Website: apple
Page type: address-validator
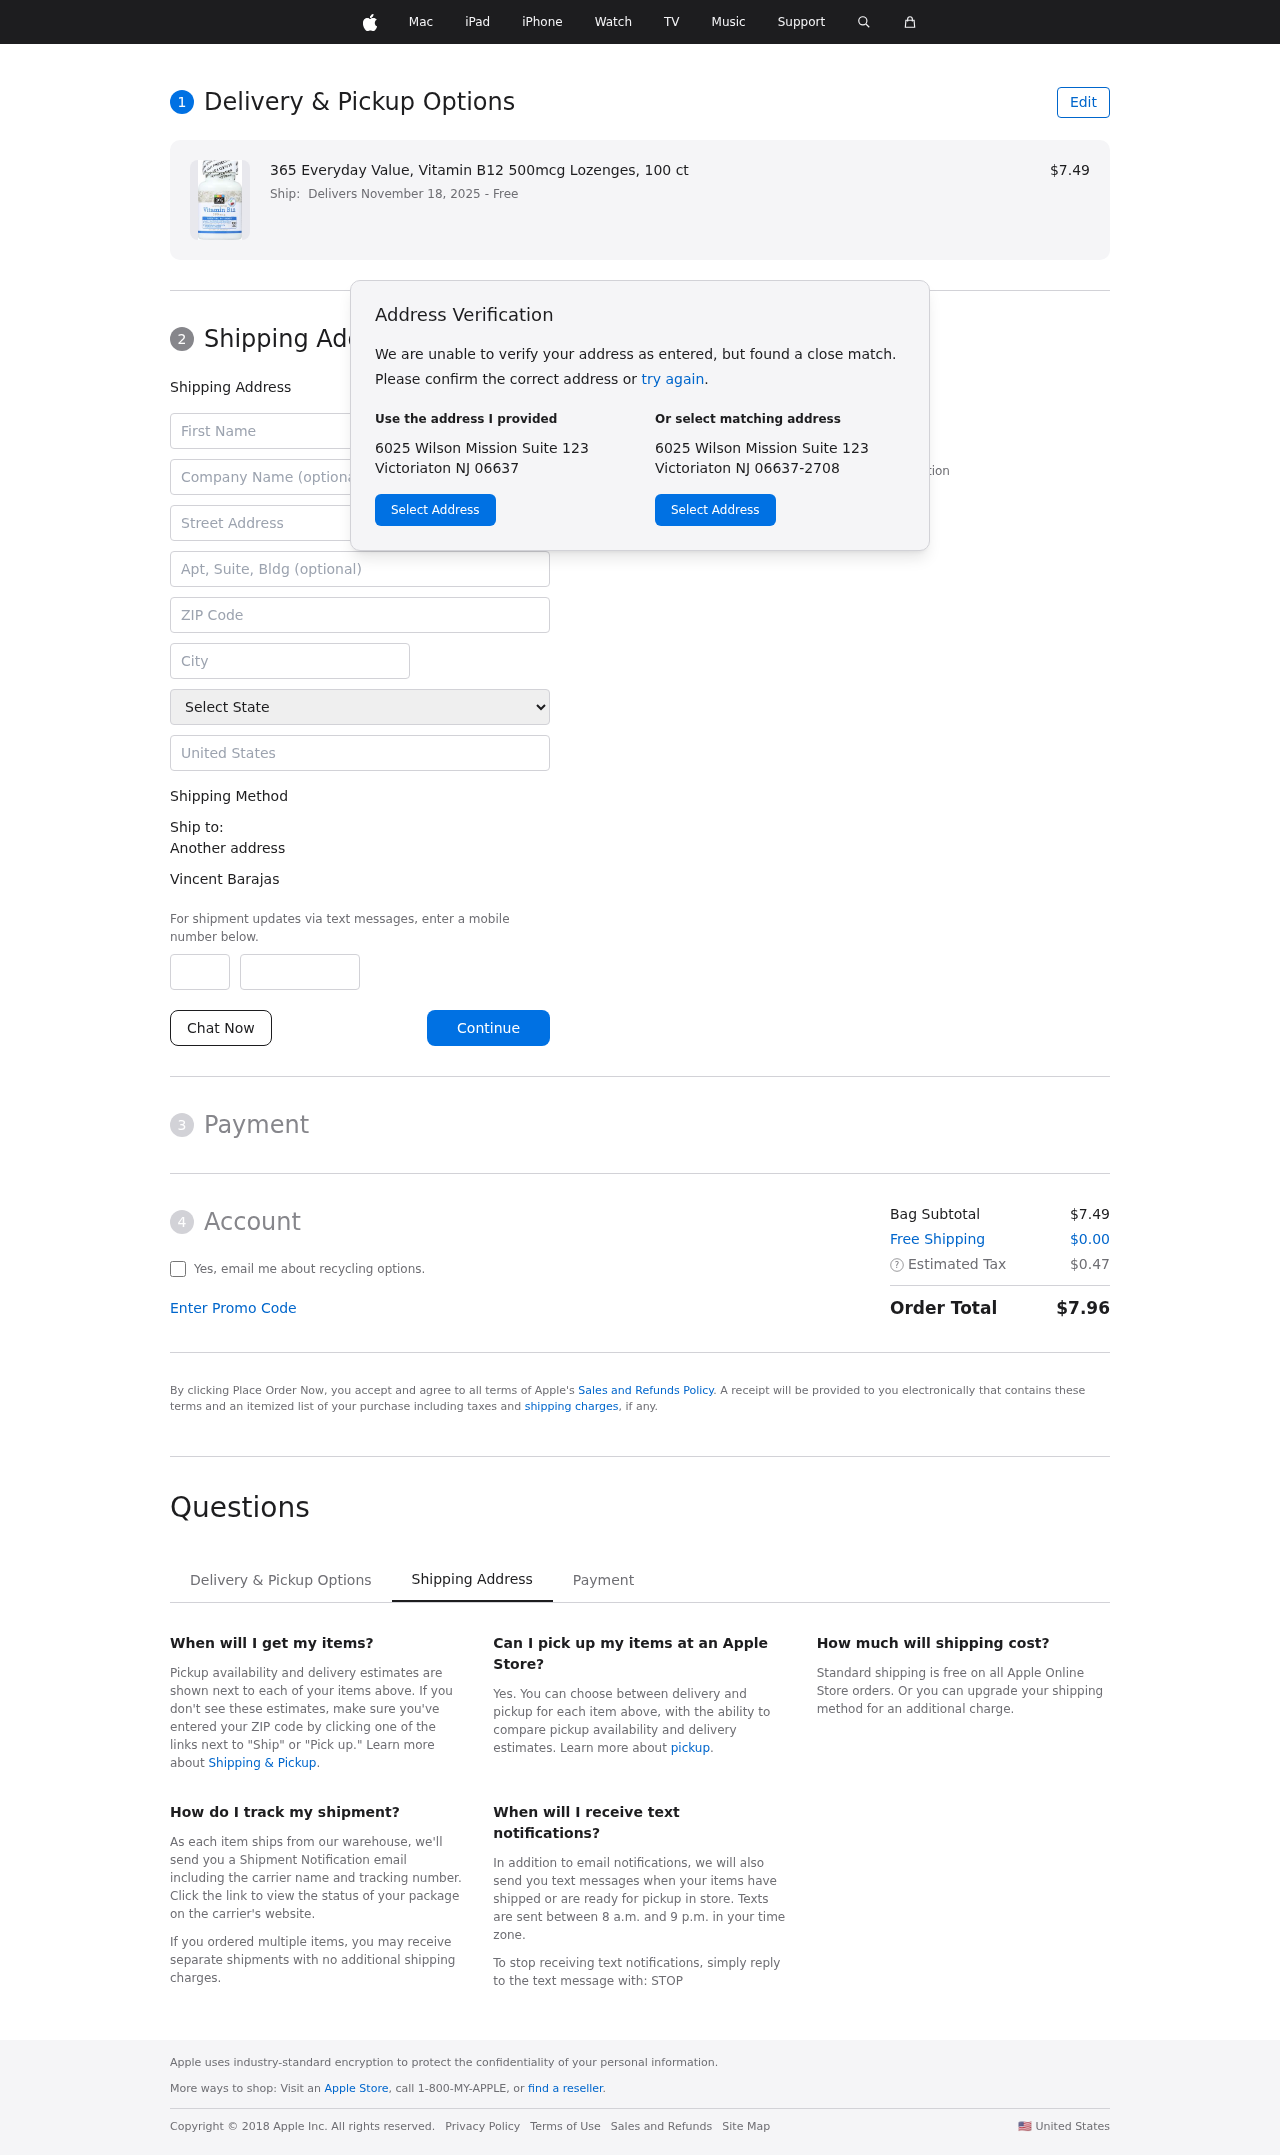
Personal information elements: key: PII_CITY
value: Victoriaton
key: PII_COUNTRY
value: United States
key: PII_FIRSTNAME
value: Vincent
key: PII_FULLNAME
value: Vincent Barajas
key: PII_LASTNAME
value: Barajas
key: PII_PHONE_AREA
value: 919
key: PII_PHONE_SUFFIX
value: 5247
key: PII_POSTCODE
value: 06637
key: PII_STATE
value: New Jersey
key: PII_STREET
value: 6025 Wilson Mission Suite 123
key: PII_CITY_STATE_ZIP
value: Victoriaton NJ 06637
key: PII_STATE_ABBR
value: NJ
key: PII_POSTCODE_FULL
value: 06637
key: PII_POSTCODE_NUMERIC
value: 6637
Product elements: key: PRODUCT1_NAME
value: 365 Everyday Value, Vitamin B12 500mcg Lozenges, 100 ct
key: PRODUCT1_PRICE
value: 7.49
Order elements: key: ORDER_DELIVERY_DATE
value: Delivers November 18, 2025
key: ORDER_SUBTOTAL
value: $7.49
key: ORDER_SHIPPING_COST
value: $0.00
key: ORDER_TAX
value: $0.47
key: ORDER_TOTAL
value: $7.96